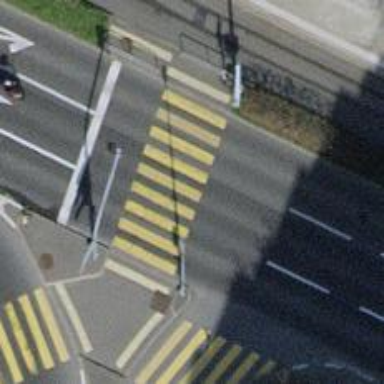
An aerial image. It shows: Road crossing with traffic signals.